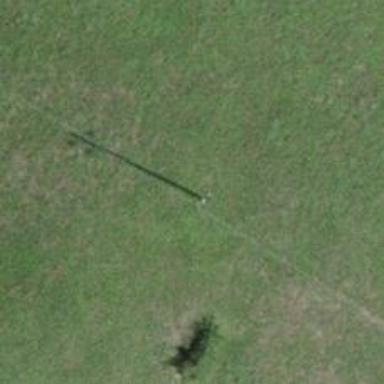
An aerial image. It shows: Minor power line.